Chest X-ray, AP view. Patient: 21 years old, sex M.
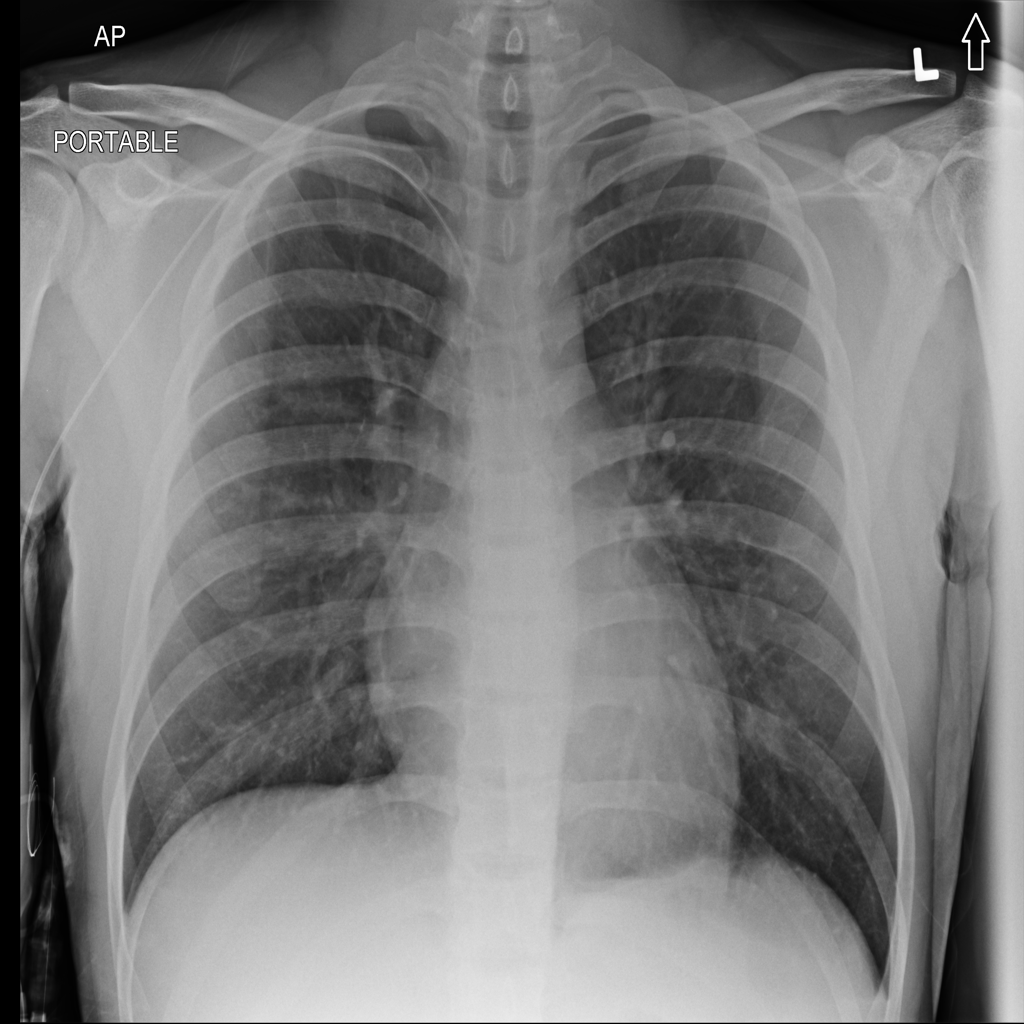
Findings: No Finding